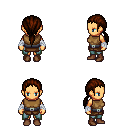
a pixel art fantasy rpg character, female body template, human, tanned skin, leather chest armor, teal pants, brown ponytail hairstyle, white cloth bandages, brown shoes, four views (front, back, left, right), 2x2 character sprite sheet, small pixel art, hard edges, no anti-aliasing